Question: Codeplex gave me the relevant information for proper connection, and I connected to my repository using the Team > Connect to Team Foundation Sever in VS 2010 Ultimate.
Here is what I see:

How can I push the code I have made on my machine, to the repository on CodePlex?
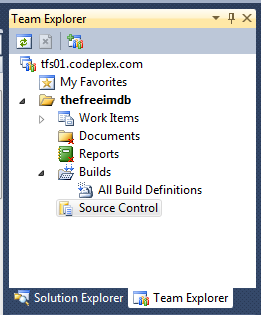
Answer: The easiest way to get started is to right click on your solution in the Solution Explorer tool window and select the "Add Solution to Source Control" command. Then, open the "Pending Changes" tool window from the main Visual Studio menu by selection View, Other Windows, Pending Changes. Lastly, click "Check-in" to check-in your files.